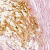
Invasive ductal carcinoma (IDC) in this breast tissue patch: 0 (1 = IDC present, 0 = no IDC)